Field crop: tomato
Growth stage: 1
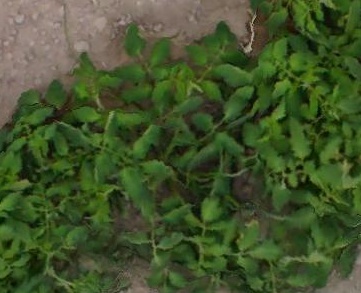
Species: tomato